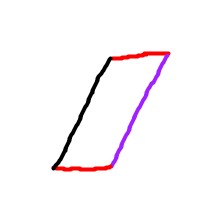
Shape: parallelogram